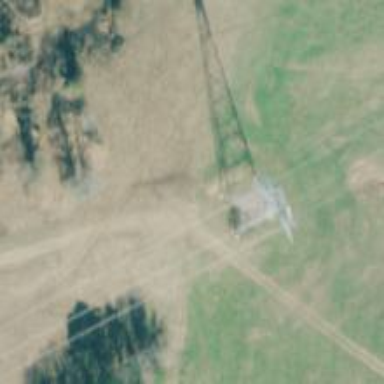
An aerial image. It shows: Lattice structure tower used for power distribution.